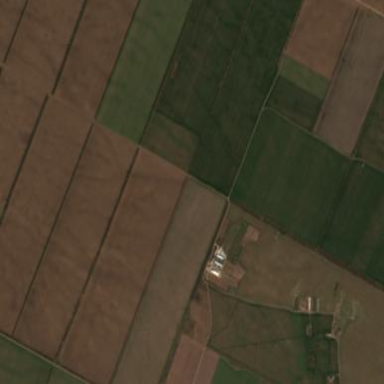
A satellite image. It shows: View of farmland.